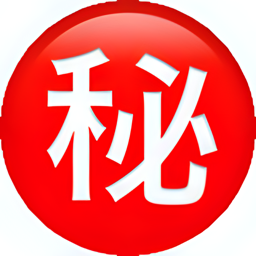
Name: circled ideograph secret
Emoji: ㊙
Group: Symbols
Sub-group: alphanum